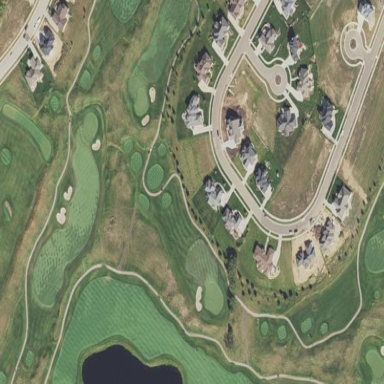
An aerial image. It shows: Rough area on grassy golf course.